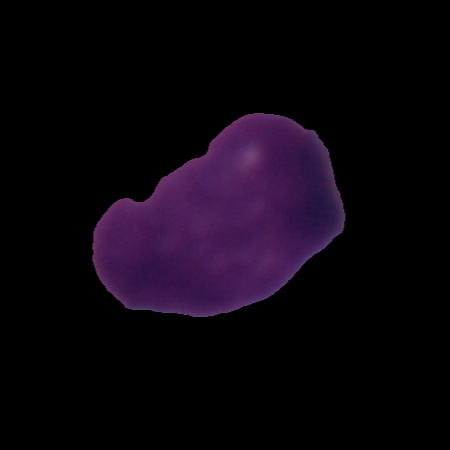
Label: cancer